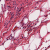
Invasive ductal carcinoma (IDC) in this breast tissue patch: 0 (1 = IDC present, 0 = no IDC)